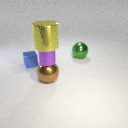
large yellow metal cylinder above small purple metal cylinder